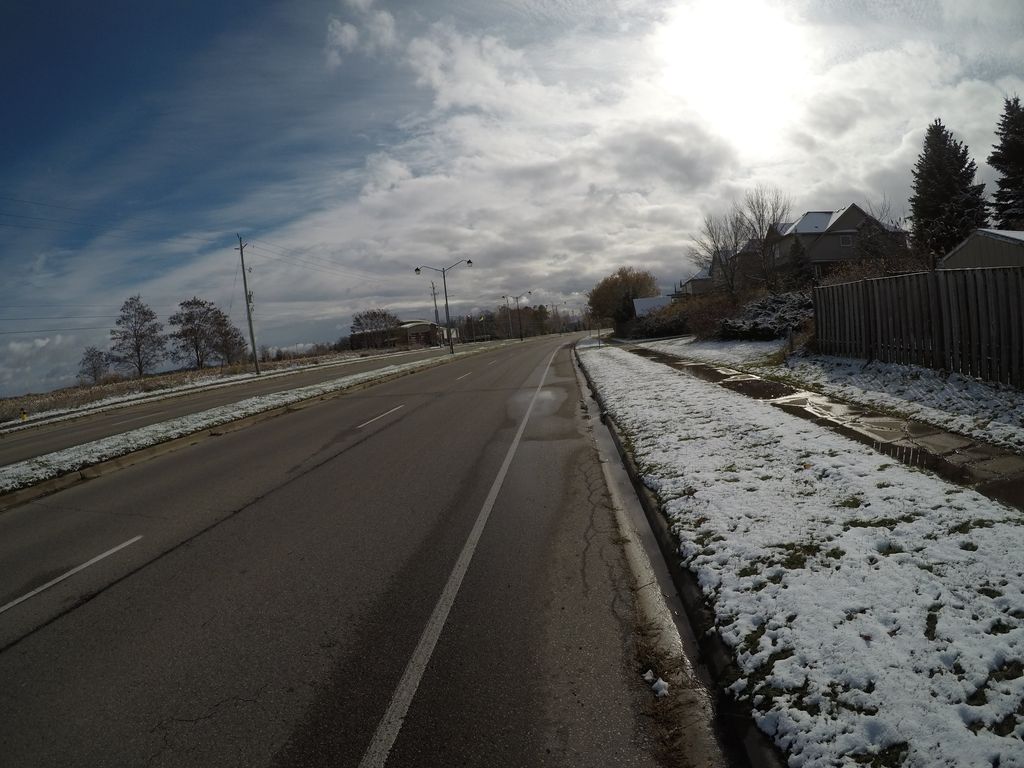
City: kitchener-waterloo